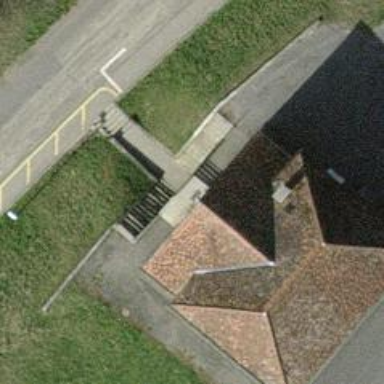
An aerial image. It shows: Road with steps.